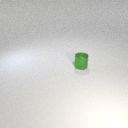
small green metal cylinder